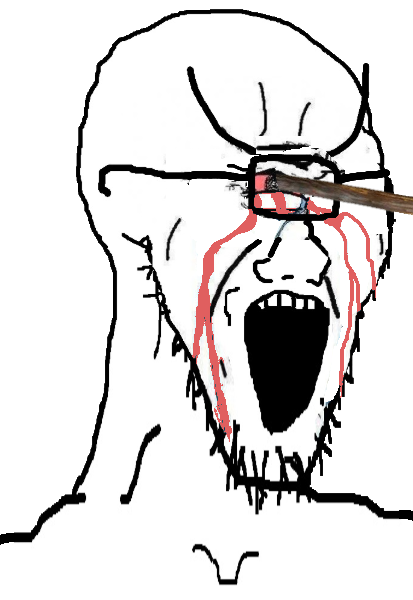
Label: 5_Soyjak